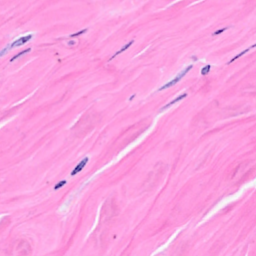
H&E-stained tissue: Breast